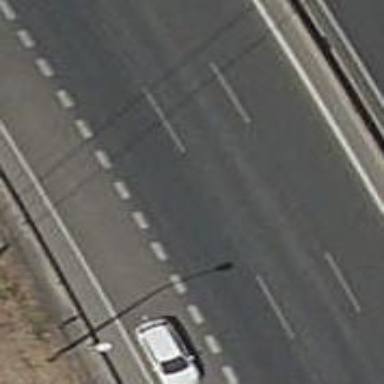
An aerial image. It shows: Asphalt motorway.